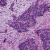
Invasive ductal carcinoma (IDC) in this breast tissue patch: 1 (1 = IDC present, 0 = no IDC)